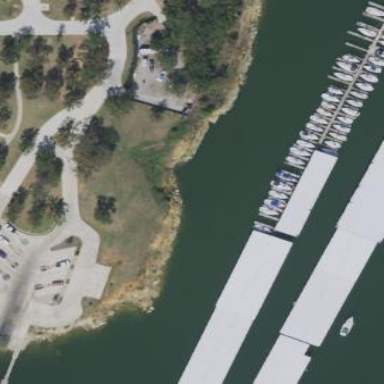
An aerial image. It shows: Building used for boat storage.